Interaction volume radius: 5 \u00c5
Interaction volume height: 30 \u00c5
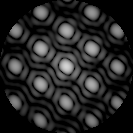
Disorder parameter: 0.05077